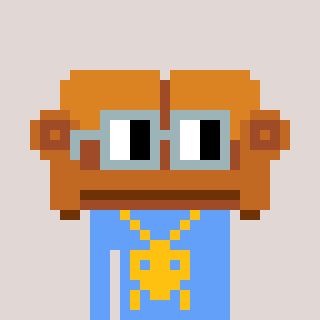
a pixel art character with square dark gray glasses, a couch-shaped head and a blue-colored body on a warm background